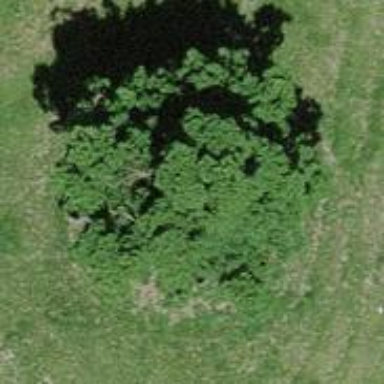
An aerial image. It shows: Natural landmark tree.